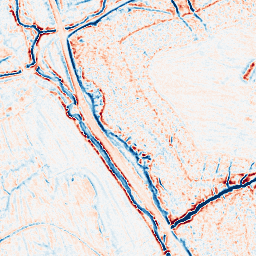
Category: edge_preserving
Decomposition family: bilateral
Decomposition parameters: d: 9
sigma_color: 25
sigma_space: 75
Upsampling method: bspline
Upsampling parameters: scale: 2
Upsampling scale: 2